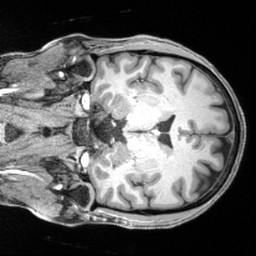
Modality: T1w
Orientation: coronal
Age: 46
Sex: male
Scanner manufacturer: siemens
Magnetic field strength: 3 T
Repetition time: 2.4 s
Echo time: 0.00195 s